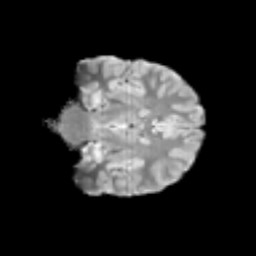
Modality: T2w
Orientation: coronal
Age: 11
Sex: male
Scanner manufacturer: siemens
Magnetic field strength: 3 T
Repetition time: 3.8 s
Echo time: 0.07 s